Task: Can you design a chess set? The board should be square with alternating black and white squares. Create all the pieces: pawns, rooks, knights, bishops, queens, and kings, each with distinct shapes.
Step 92:
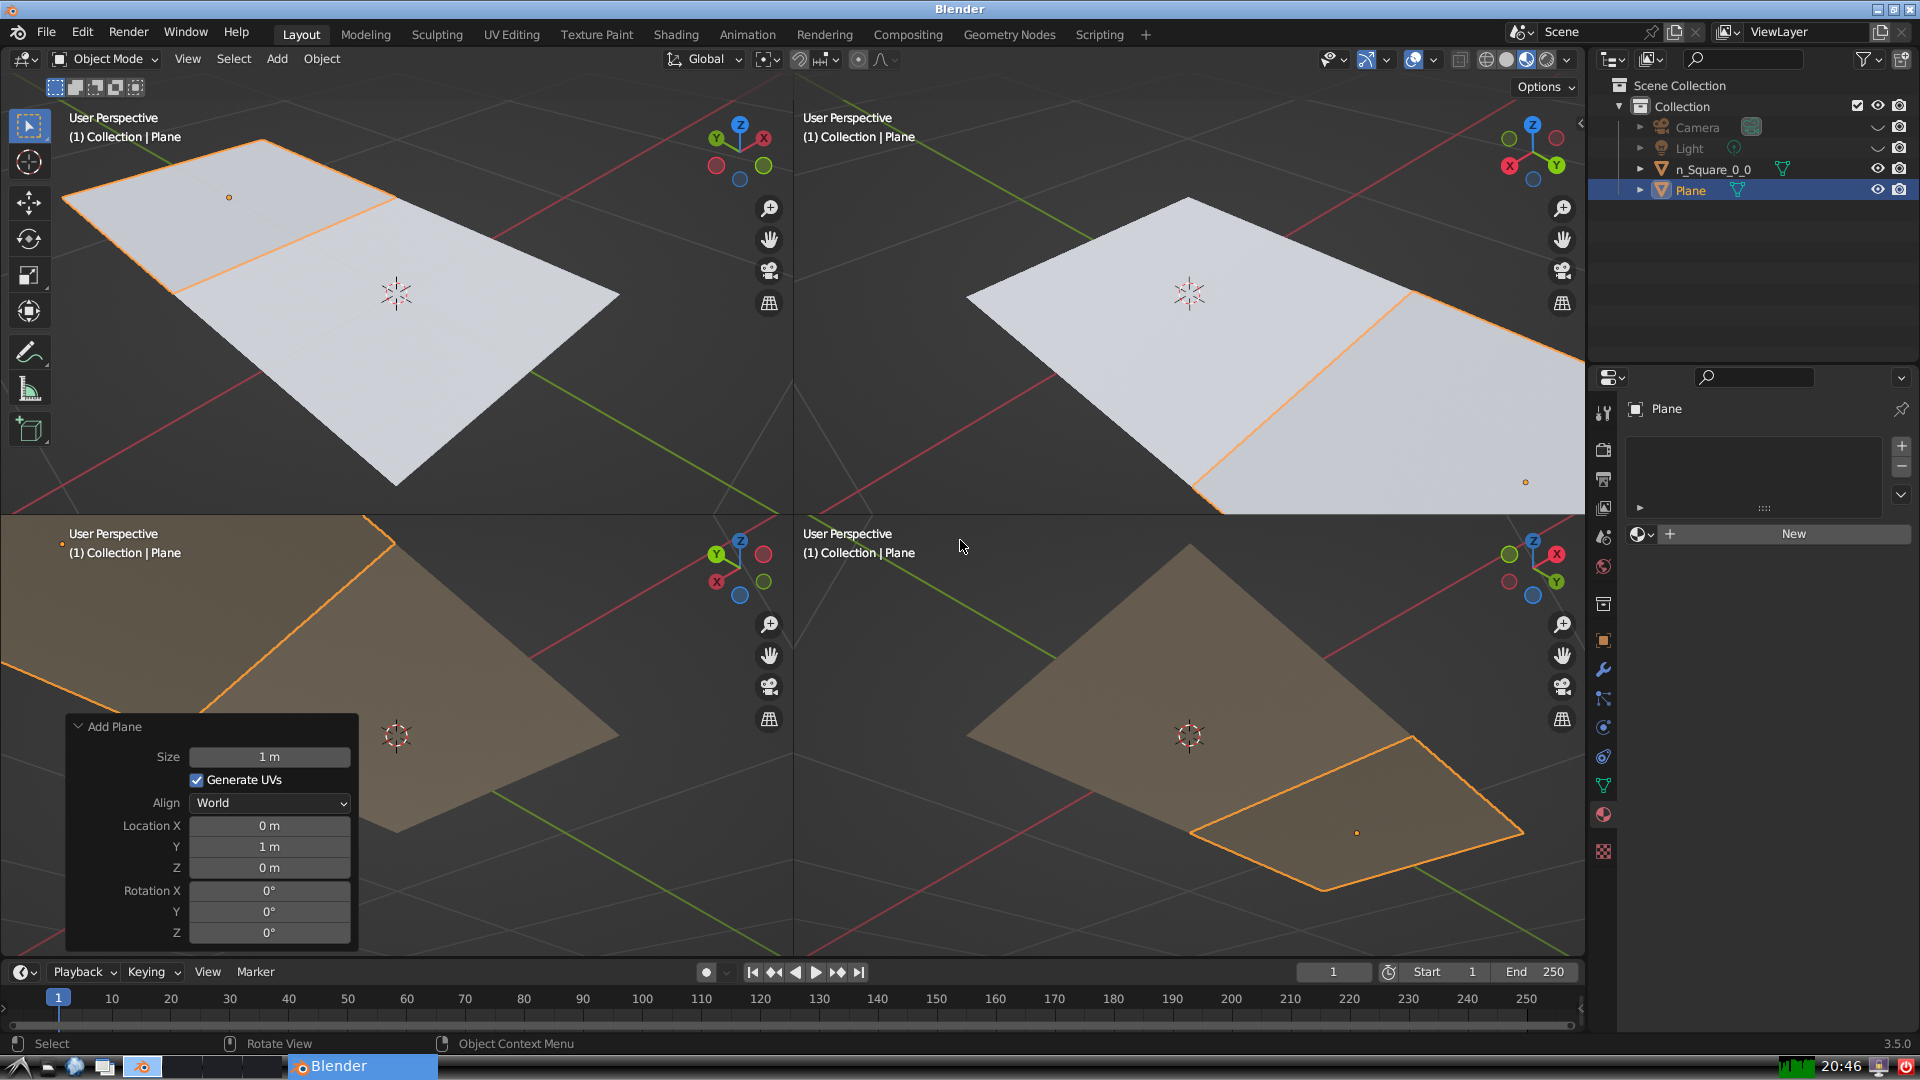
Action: {"key_press": ['Ctrl, Home']}